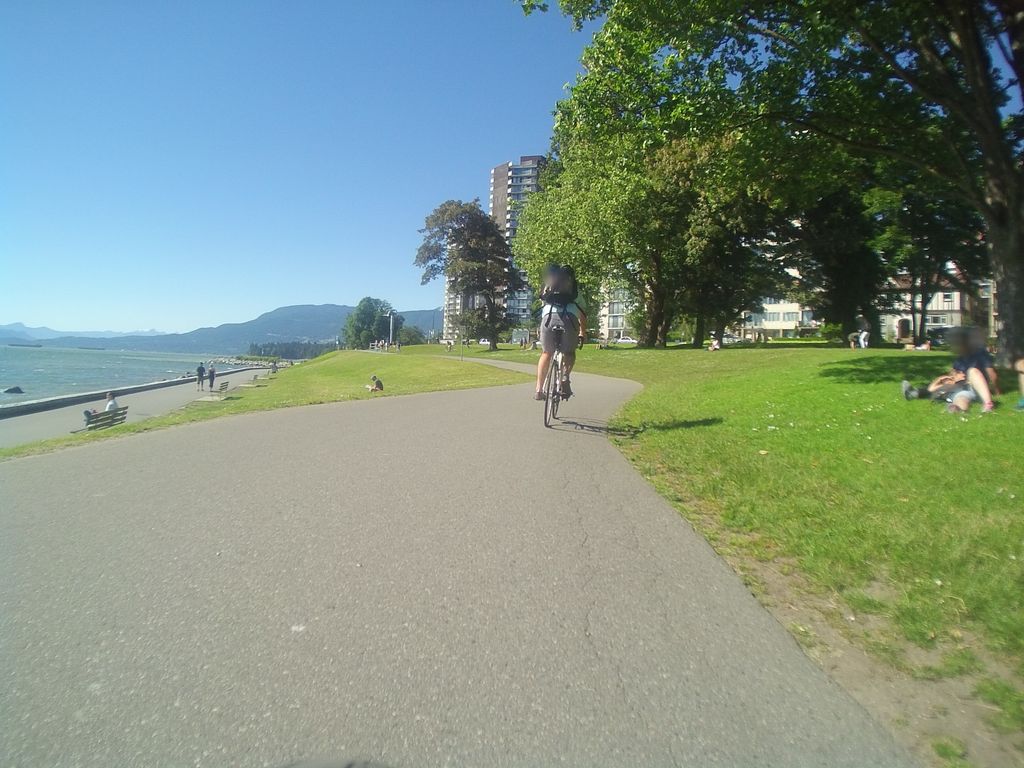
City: vancouver